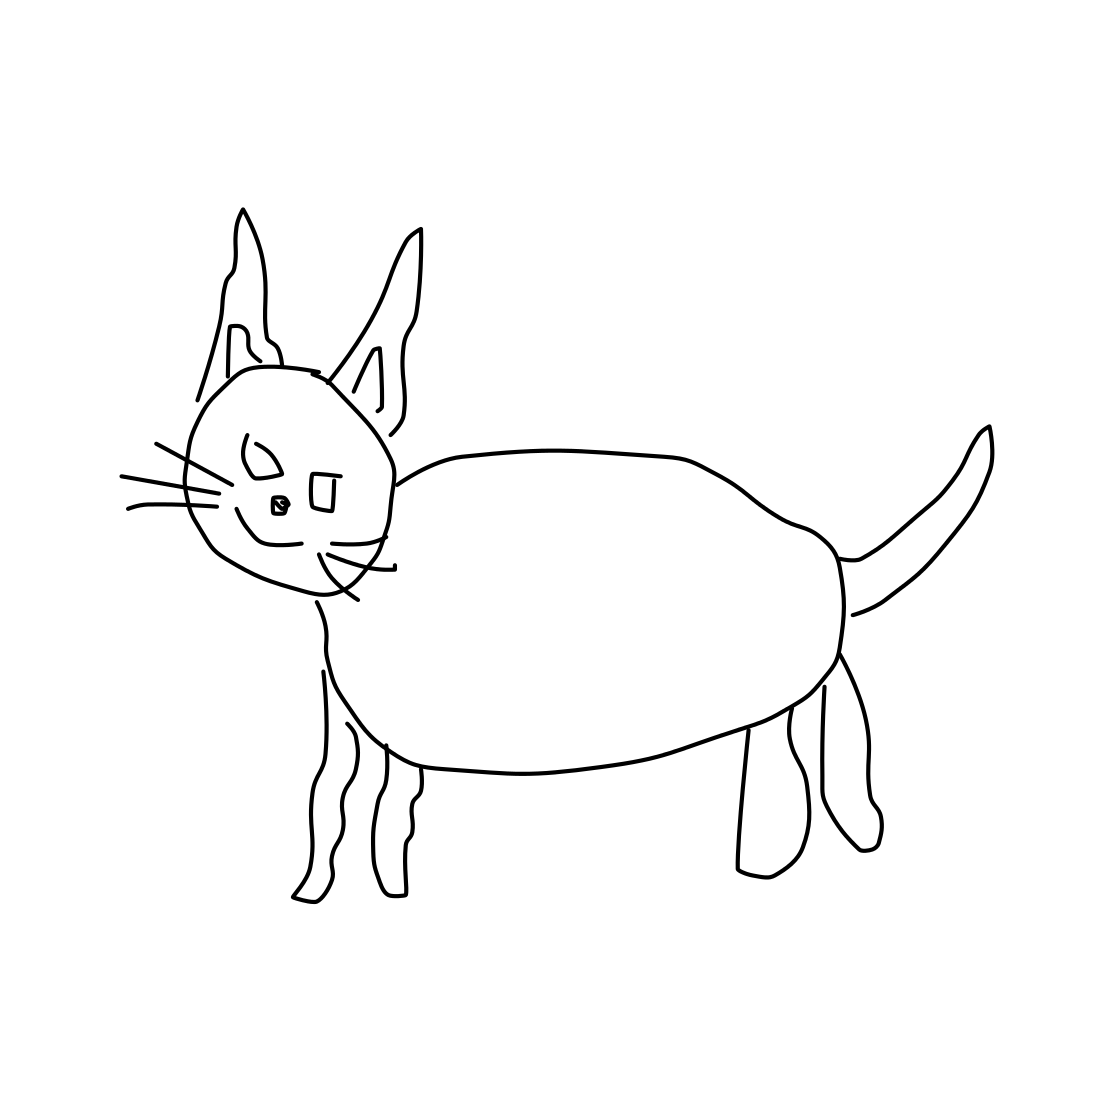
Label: cat